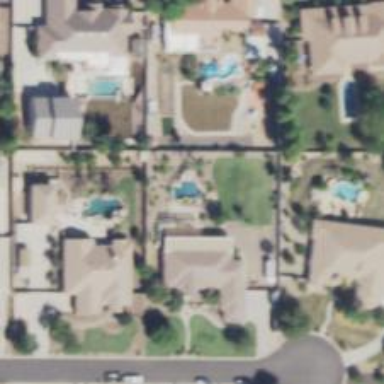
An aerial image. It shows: Swimming pool located in leisure land.